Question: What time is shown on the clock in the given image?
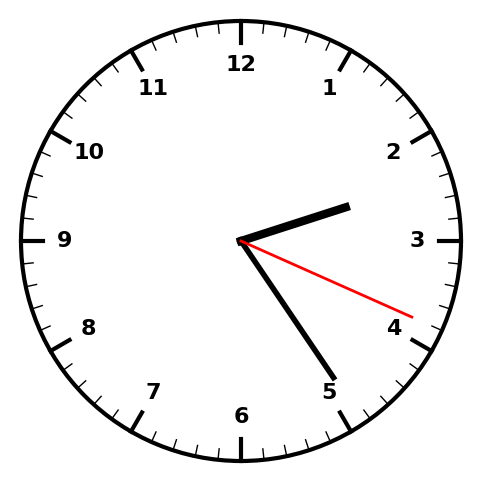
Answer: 02:24:19